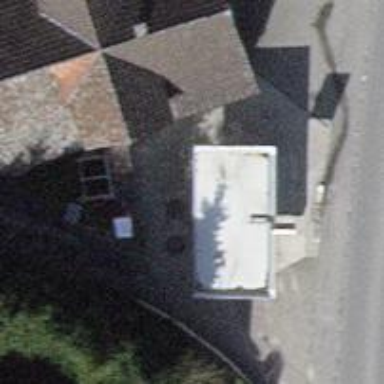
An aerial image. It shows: Fuel station.